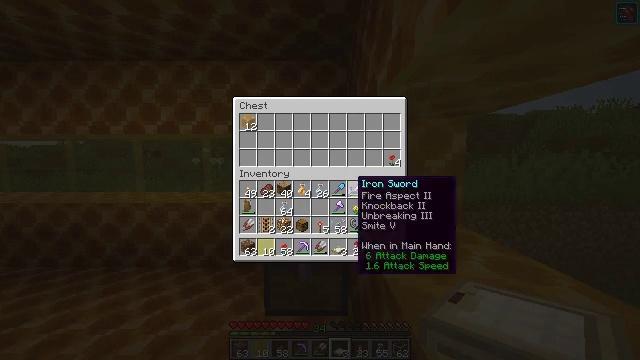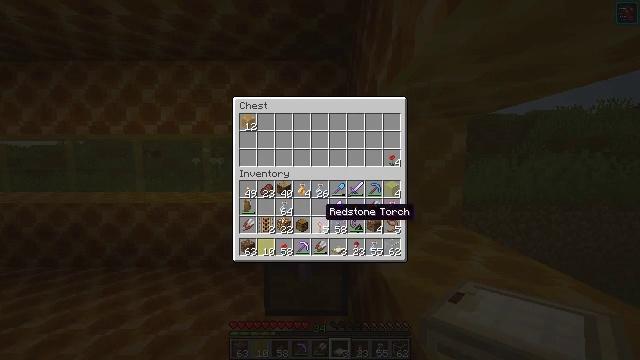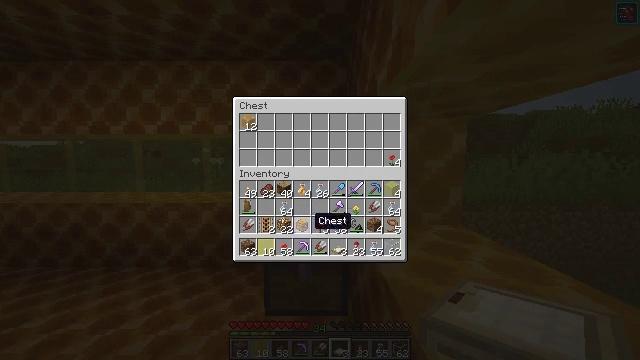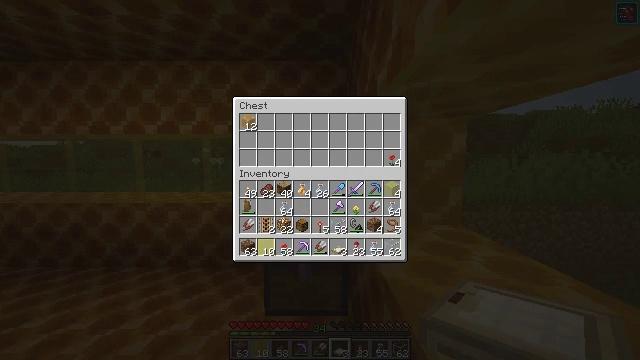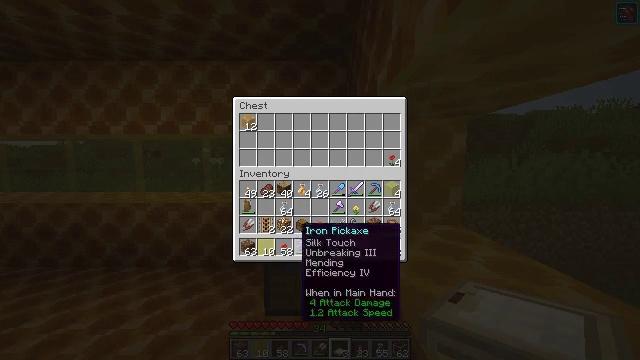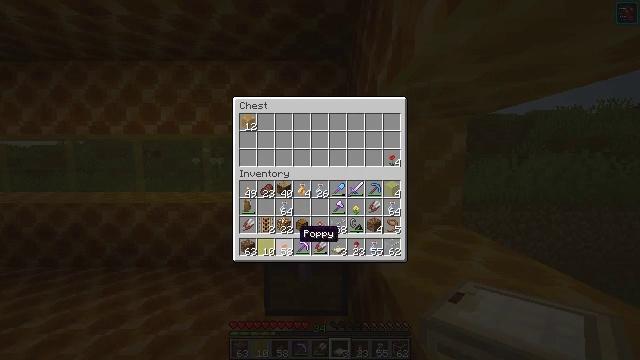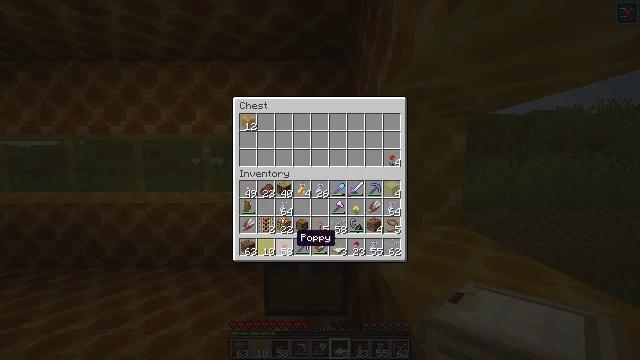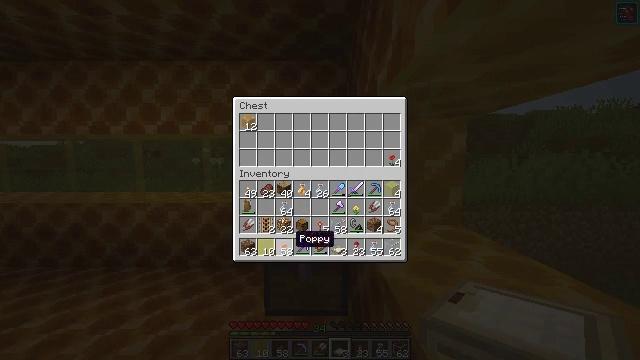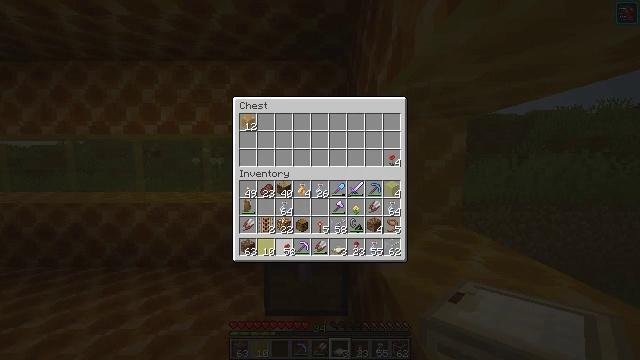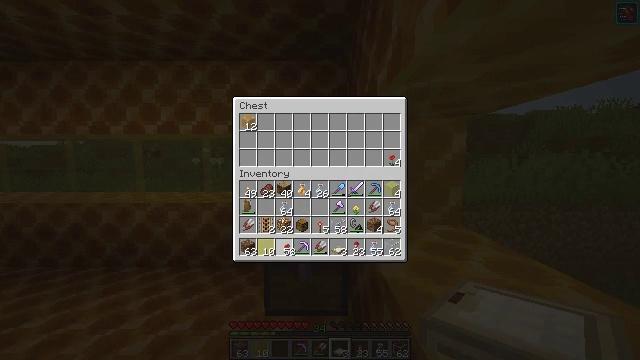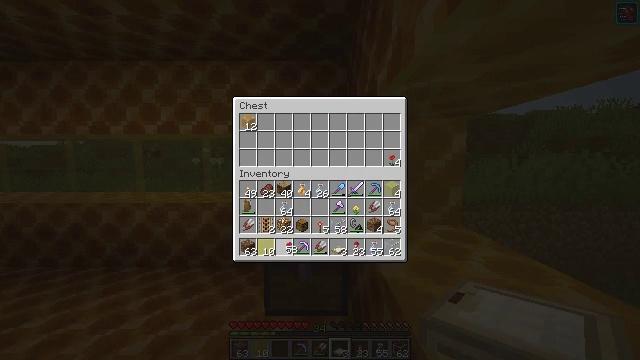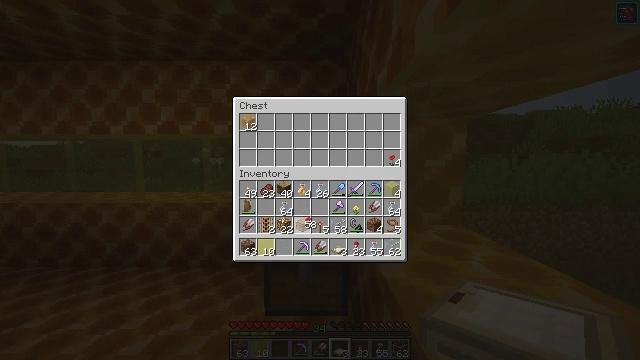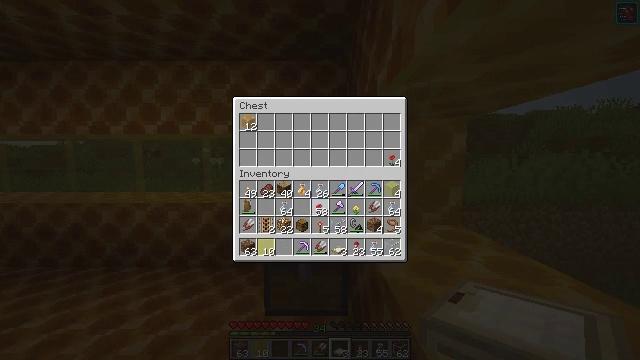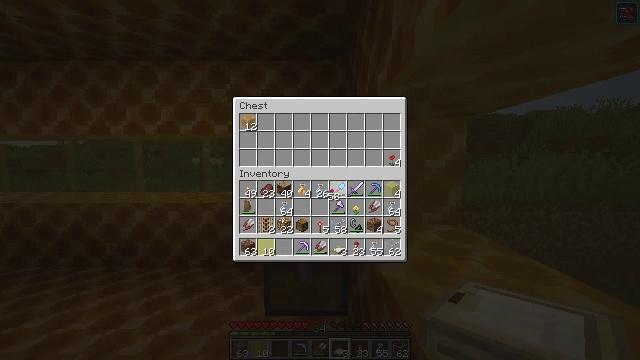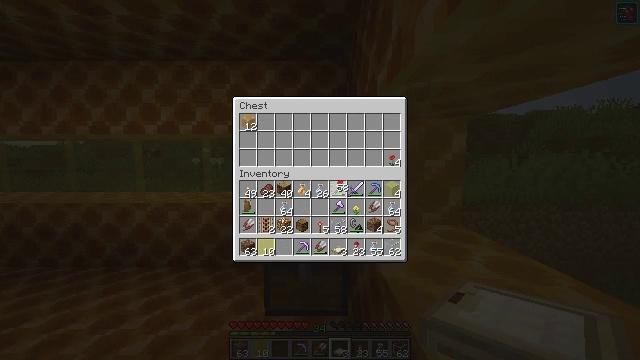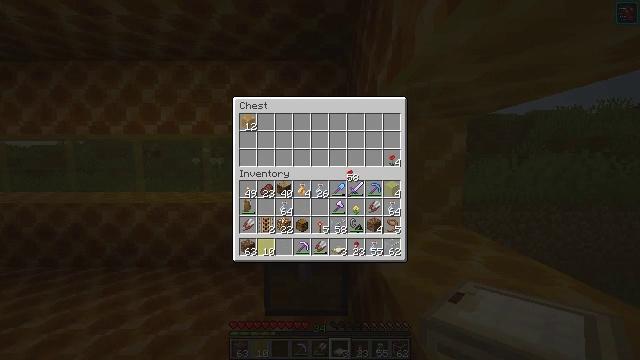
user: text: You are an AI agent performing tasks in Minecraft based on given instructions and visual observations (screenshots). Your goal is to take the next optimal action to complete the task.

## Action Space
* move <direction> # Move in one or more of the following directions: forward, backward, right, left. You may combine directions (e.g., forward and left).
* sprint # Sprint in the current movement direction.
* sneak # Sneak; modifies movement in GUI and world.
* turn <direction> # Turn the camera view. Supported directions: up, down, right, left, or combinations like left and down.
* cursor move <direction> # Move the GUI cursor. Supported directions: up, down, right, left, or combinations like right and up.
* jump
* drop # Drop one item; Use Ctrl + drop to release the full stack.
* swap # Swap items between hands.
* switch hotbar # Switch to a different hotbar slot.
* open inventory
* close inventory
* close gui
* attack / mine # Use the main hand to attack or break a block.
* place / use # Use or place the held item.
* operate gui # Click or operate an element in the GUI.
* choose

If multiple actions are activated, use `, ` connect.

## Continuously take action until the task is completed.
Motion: motion action
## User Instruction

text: Mine yellow stained glass from a window or decoration.
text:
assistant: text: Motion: cursor move left and down
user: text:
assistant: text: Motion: cursor move left and down
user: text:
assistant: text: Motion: cursor move left
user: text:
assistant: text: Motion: no_op
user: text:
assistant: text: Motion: no_op
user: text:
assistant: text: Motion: no_op
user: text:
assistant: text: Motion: no_op
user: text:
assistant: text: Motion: operate gui
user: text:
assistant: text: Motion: operate gui
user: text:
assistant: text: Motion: no_op
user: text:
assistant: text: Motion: cursor move right and up
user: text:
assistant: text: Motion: cursor move right and up
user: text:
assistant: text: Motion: cursor move right and up
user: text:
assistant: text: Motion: cursor move right and up
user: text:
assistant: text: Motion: cursor move right and up
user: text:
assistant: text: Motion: cursor move right
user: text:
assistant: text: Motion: cursor move right
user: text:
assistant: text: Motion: no_op
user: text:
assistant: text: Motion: no_op
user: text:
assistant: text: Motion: no_op
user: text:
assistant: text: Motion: no_op
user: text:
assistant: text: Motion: no_op
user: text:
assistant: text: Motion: choose
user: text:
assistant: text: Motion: choose
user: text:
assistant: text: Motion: choose
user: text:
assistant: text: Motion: choose
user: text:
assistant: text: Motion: cursor move left, choose
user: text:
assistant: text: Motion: choose
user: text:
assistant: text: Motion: choose
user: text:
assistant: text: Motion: choose